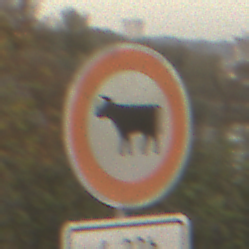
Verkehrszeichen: VerbotViehtrieb
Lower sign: ZeitangabenMitBeschraenkungAufWochentage4
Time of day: SunriseSunset
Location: Outdoor (Nature)
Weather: PartlyCloudy
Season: NotSpecified
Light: Natural